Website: crate-barrel
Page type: gifting
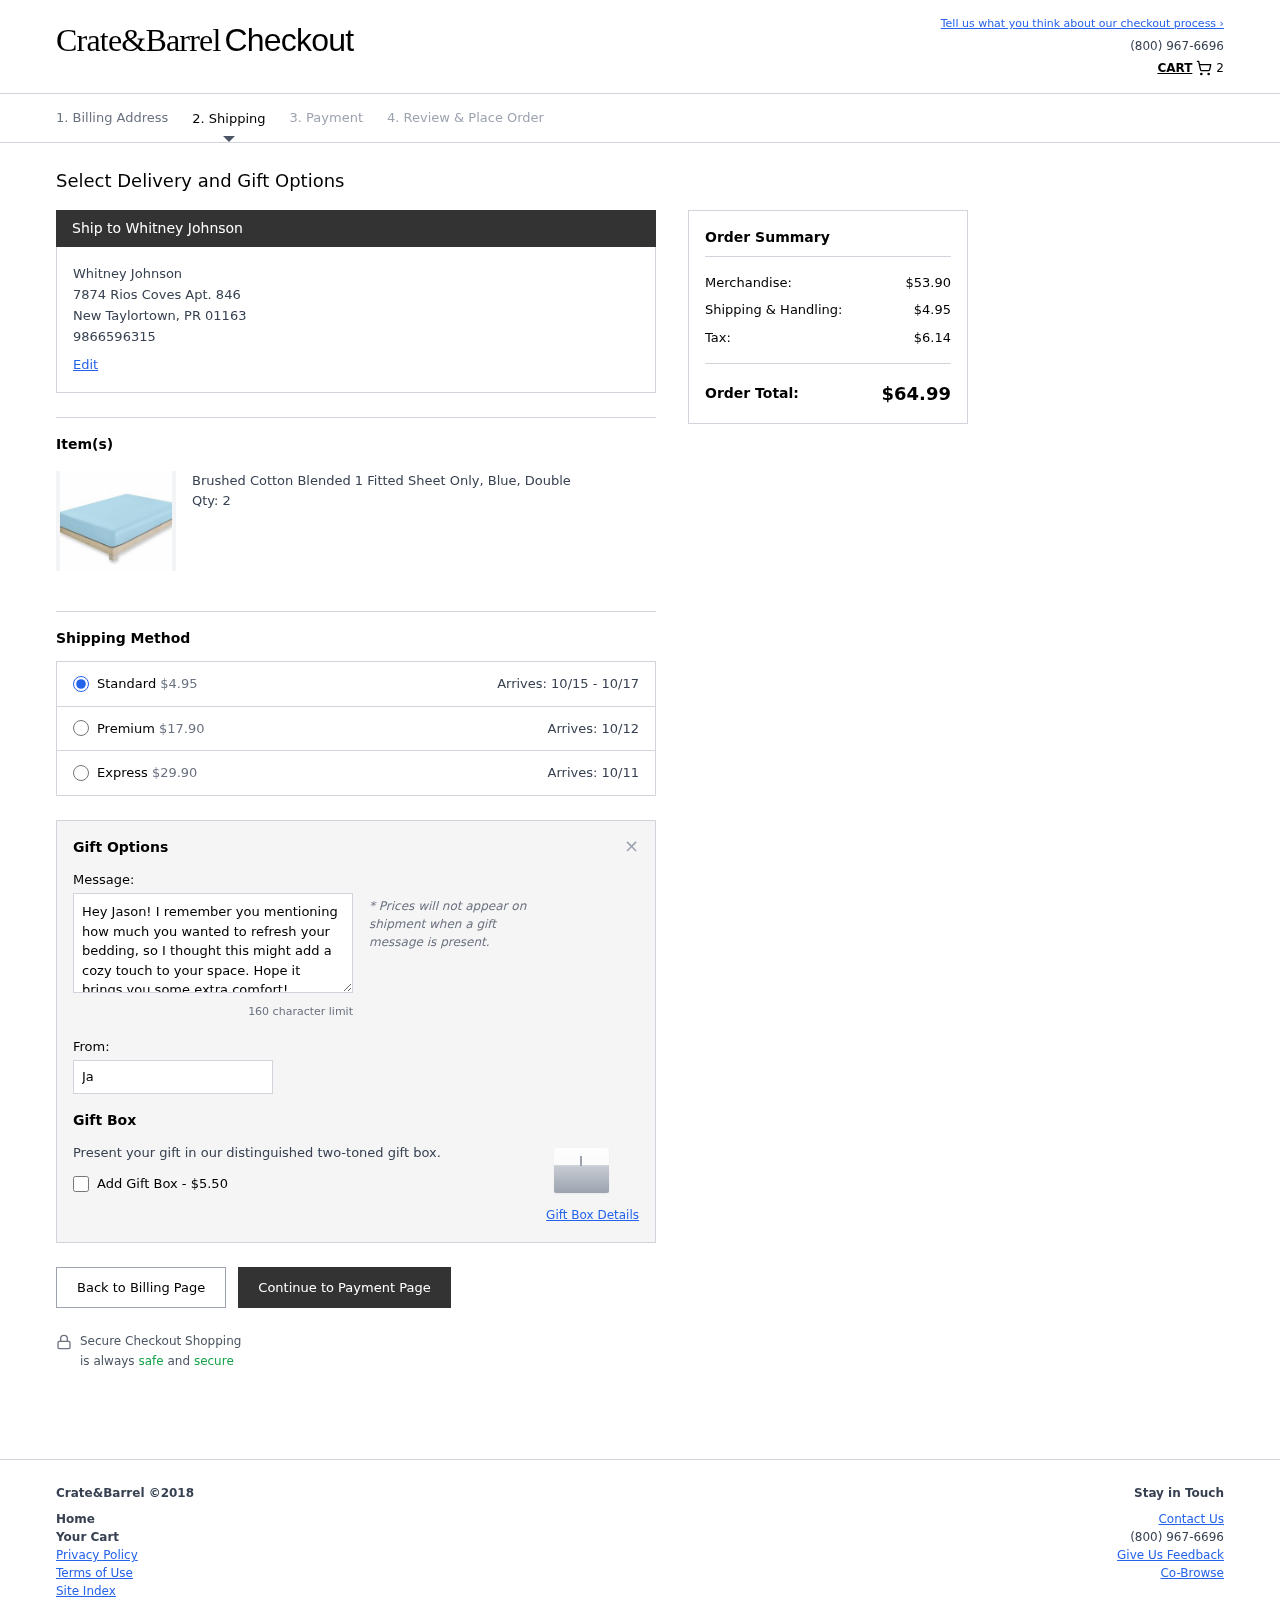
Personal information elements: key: PII_CITY
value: New Taylortown
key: PII_FULLNAME
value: Whitney Johnson
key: PII_GIFT_FIRSTNAME
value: Jason
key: PII_GIFT_MESSAGE
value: Hey Jason! I remember you mentioning how much you wanted to refresh your bedding, so I thought this might add a cozy touch to your space. Hope it brings you some extra comfort!
Whitney
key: PII_PHONE
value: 9866596315
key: PII_POSTCODE
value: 01163
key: PII_STATE_ABBR
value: PR
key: PII_STREET
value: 7874 Rios Coves Apt. 846
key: PII_FULLNAME2
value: Whitney Johnson
Product elements: key: PRODUCT1_NAME
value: Brushed Cotton Blended 1 Fitted Sheet Only, Blue, Double
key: PRODUCT1_QUANTITY
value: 2
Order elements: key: ORDER_NUM_ITEMS
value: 2
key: ORDER_SHIPPING_COST
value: $4.95
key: ORDER_DELIVERY_DATE_RANGE
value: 10/15 - 10/17
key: ORDER_PREMIUM_SHIPPING
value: $17.90
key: ORDER_PREMIUM_DATE
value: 10/12
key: ORDER_EXPRESS_SHIPPING
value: $29.90
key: ORDER_EXPRESS_DATE
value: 10/11
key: ORDER_SUBTOTAL
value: $53.90
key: ORDER_TAX
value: $6.14
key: ORDER_TOTAL
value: $64.99